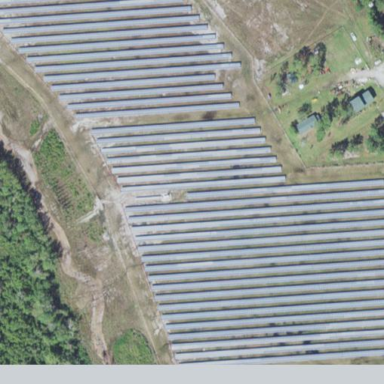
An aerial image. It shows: Solar power plant enclosed by fence. The plant generates electricity using photovoltaic technology.